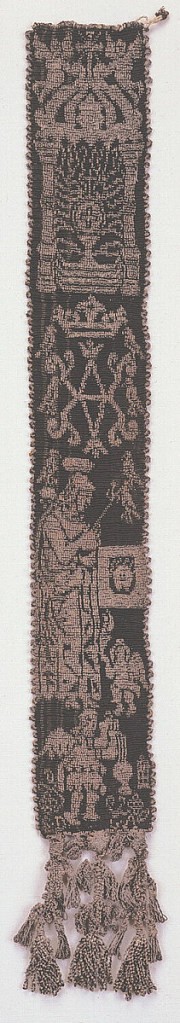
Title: Band
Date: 17th–18th century
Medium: silk, metallic threads Technique: macramé (knotting)
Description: Tapestry band in black and silver showing religious motifs: tabernacle with crowned Host, the handkerchief of Saint Veronica, a censing angel and the letters S.D.G.A., finished with tassels at one end.